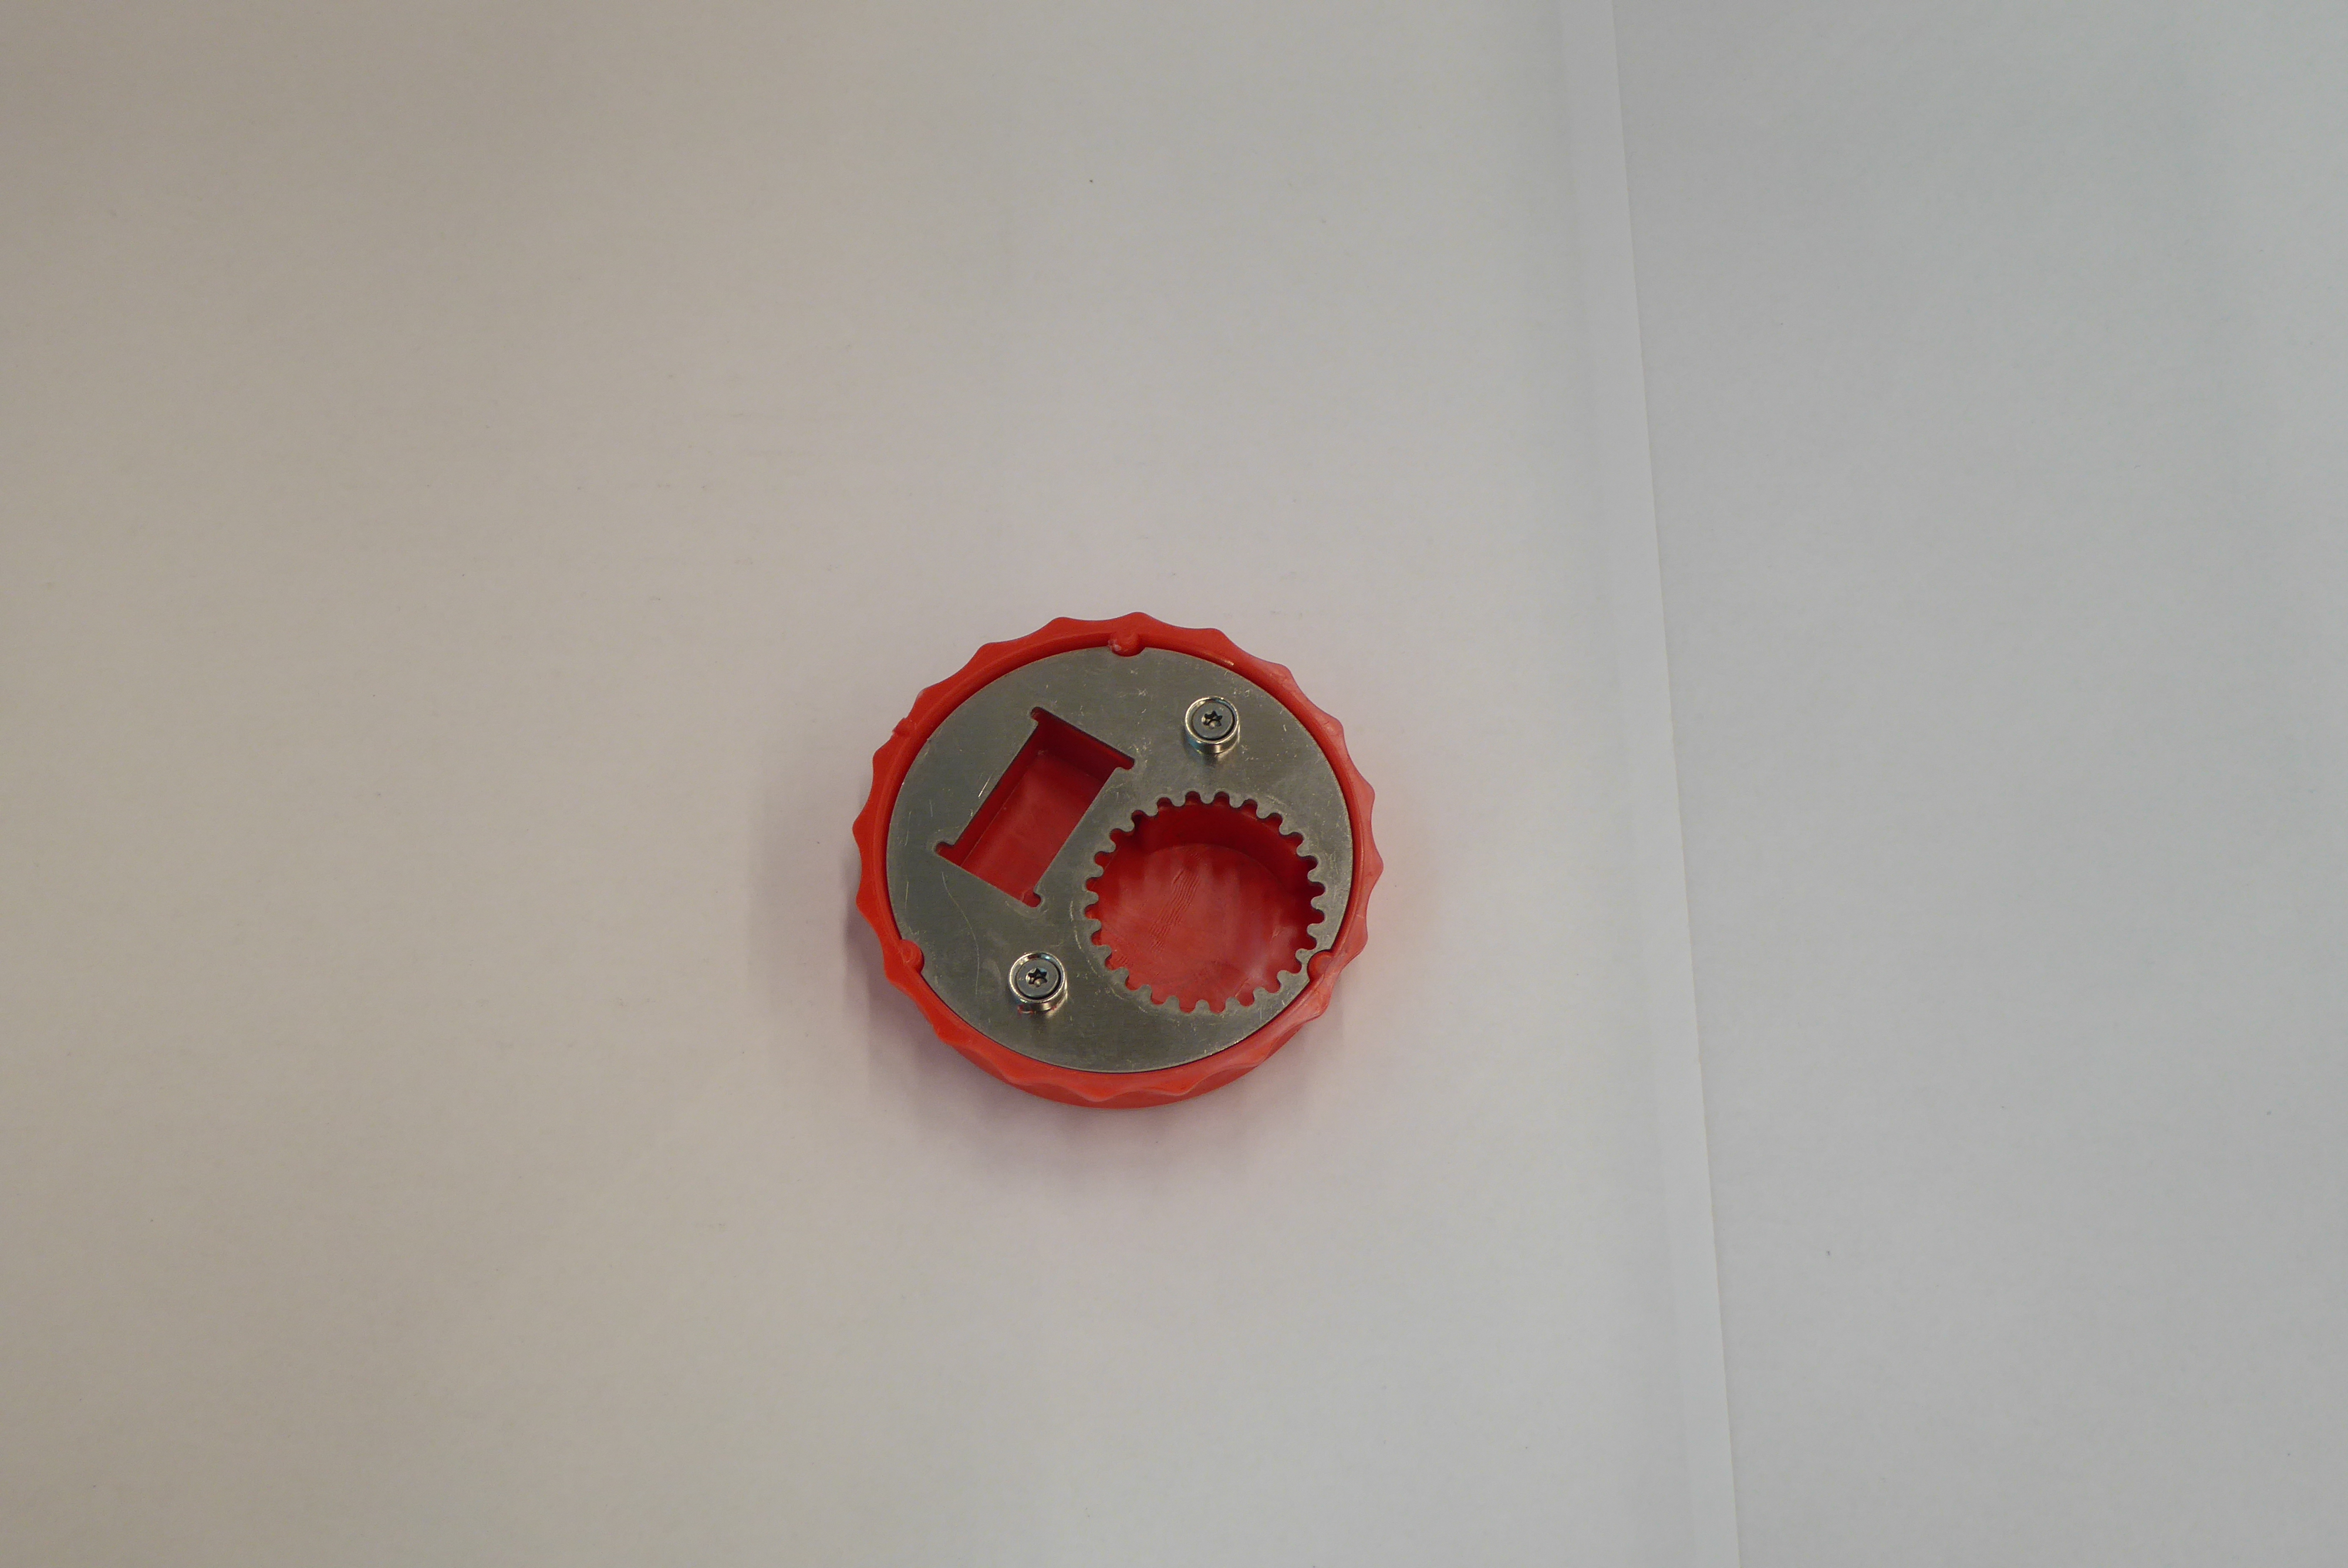
Label: Bottle Opener